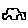
Label: car